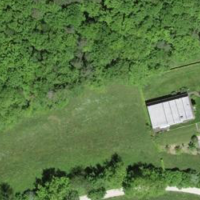
EUNIS habitat code: 44
Species observed at this site:
Euonymus europaeus
Dioscorea communis